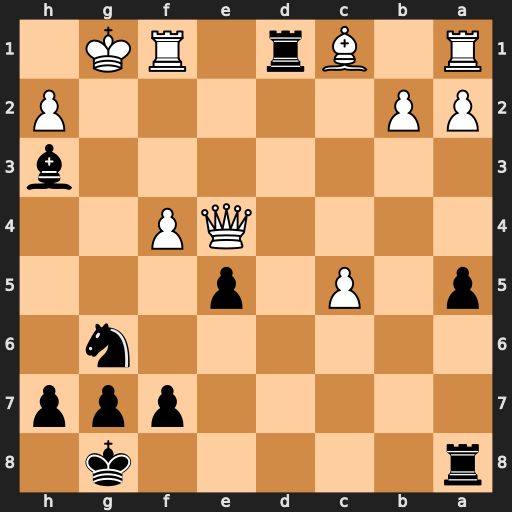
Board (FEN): r5k1/5ppp/6n1/p1P1p3/4QP2/7b/PP5P/R1Br1RK1
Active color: b
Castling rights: -
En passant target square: -
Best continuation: Rxf1#